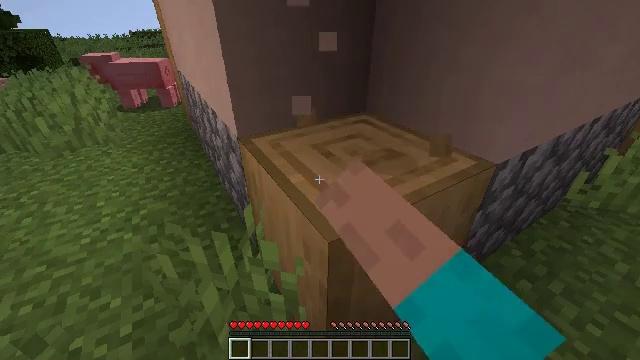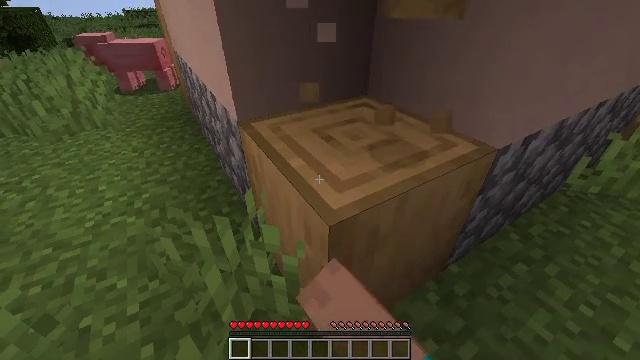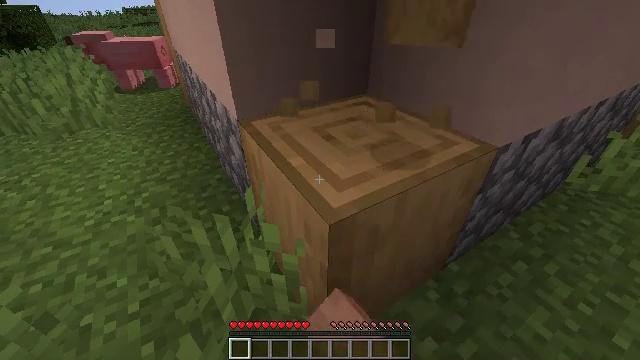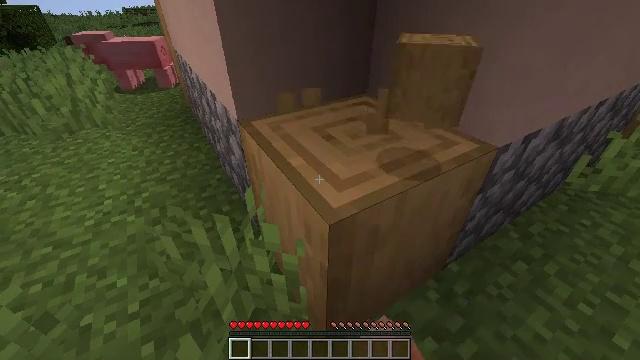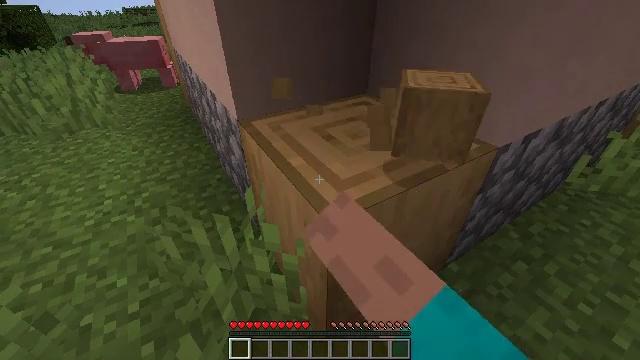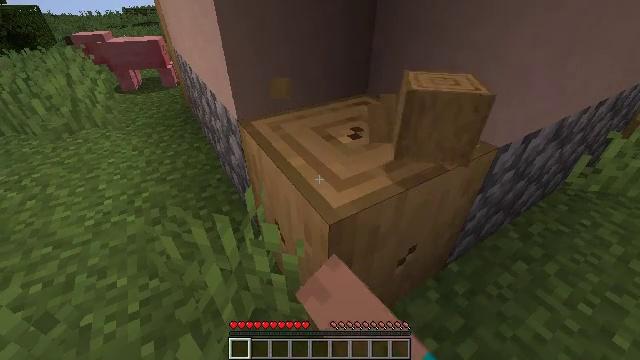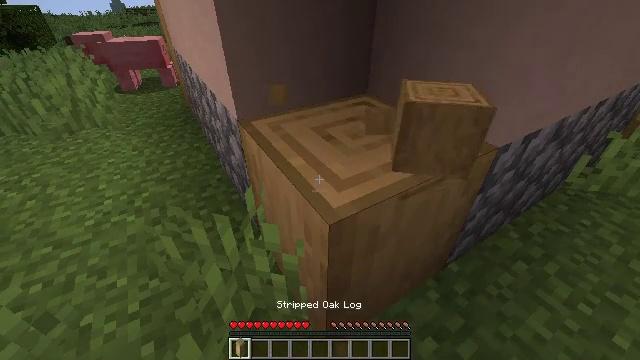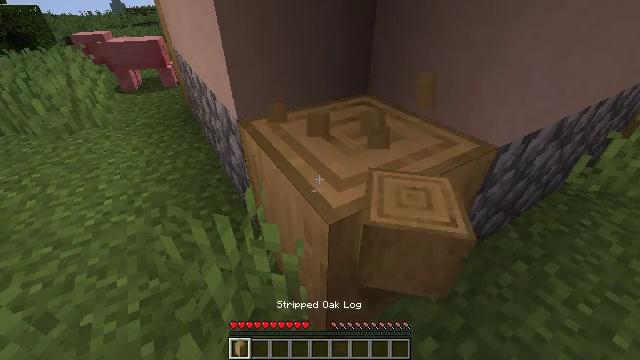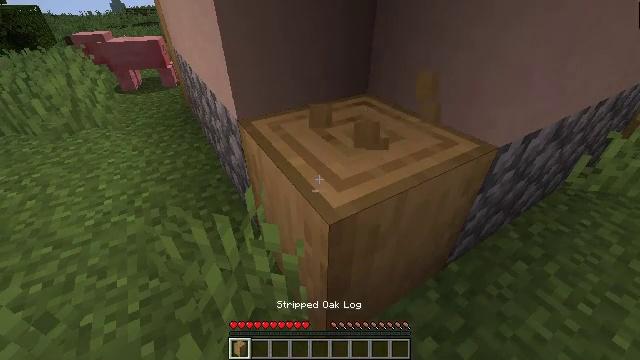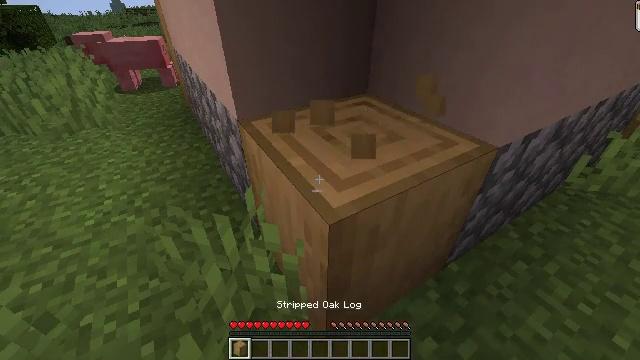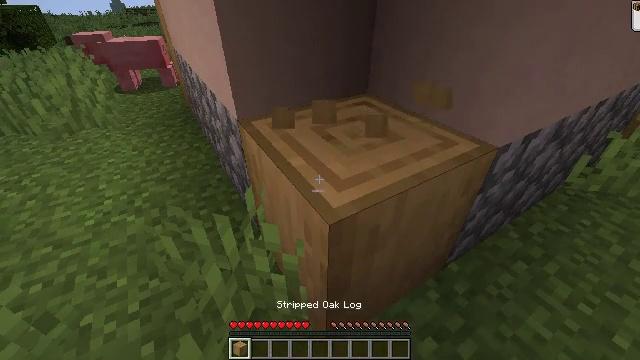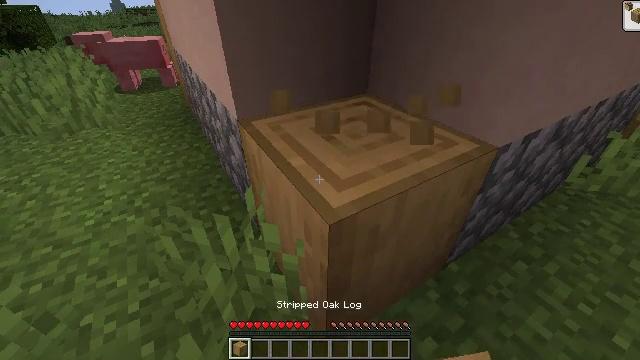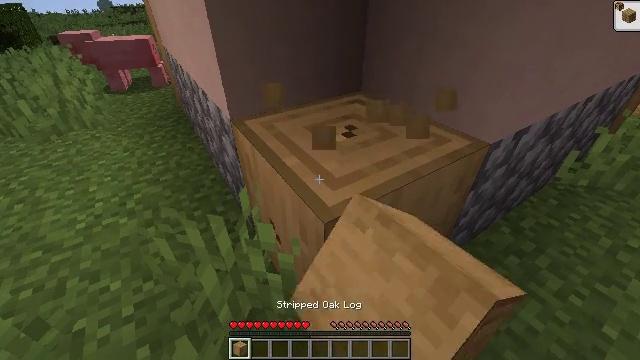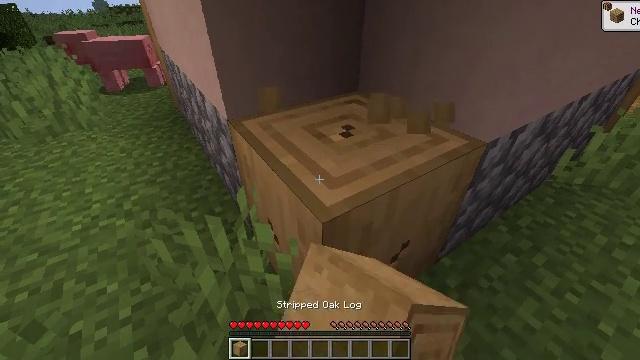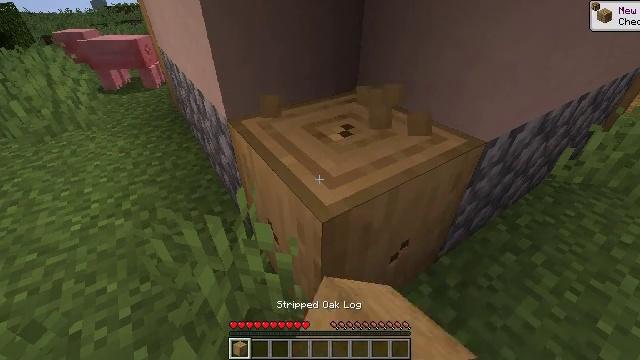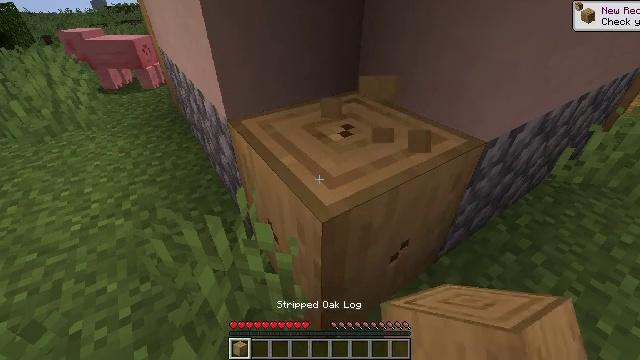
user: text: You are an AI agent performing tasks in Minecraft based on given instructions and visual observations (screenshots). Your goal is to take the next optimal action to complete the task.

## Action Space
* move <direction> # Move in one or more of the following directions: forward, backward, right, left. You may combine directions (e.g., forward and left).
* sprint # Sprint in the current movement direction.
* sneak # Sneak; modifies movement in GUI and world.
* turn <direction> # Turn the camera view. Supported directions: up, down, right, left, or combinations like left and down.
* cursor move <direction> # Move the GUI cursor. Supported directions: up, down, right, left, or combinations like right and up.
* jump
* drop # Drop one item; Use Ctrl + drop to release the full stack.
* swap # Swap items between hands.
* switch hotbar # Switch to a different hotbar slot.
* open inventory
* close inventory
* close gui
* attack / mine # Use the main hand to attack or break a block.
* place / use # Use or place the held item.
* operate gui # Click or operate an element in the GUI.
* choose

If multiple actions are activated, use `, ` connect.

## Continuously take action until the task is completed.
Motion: motion action
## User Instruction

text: Attack the stripped oak log to collect it.
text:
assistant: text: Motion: turn down, attack / mine
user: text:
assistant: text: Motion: attack / mine
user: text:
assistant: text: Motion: attack / mine
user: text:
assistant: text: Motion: attack / mine
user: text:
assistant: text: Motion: attack / mine
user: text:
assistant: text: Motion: attack / mine
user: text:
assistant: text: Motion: attack / mine
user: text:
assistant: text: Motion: attack / mine
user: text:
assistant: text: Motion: attack / mine
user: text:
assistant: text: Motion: attack / mine
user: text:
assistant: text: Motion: attack / mine
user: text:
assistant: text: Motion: turn right, attack / mine
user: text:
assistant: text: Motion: attack / mine
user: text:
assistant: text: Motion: attack / mine
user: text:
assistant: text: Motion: attack / mine
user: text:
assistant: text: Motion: attack / mine
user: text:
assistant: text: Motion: attack / mine
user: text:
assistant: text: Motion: attack / mine
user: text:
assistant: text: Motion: attack / mine
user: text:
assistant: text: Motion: attack / mine
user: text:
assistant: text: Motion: attack / mine
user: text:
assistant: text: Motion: attack / mine
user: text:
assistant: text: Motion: attack / mine
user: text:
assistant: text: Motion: attack / mine
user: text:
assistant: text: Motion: attack / mine
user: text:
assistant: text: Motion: attack / mine
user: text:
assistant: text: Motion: attack / mine
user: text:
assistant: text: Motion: attack / mine
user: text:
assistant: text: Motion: attack / mine
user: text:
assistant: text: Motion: attack / mine